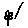
Label: flower